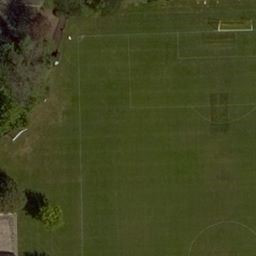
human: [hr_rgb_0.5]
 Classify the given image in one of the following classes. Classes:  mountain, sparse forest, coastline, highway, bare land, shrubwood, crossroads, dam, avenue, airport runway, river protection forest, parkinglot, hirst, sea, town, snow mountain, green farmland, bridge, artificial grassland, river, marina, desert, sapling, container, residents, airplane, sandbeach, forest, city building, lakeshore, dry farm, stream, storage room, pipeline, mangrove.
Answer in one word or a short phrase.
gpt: artificial grassland